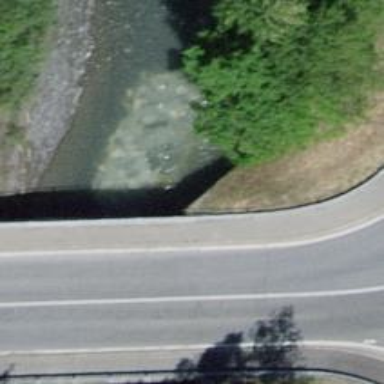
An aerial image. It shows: Sidewalk bridge over footway road.